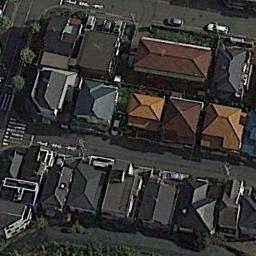
Label: residential